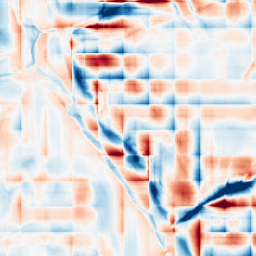
Category: wavelet
Decomposition family: wavelet_dwt
Decomposition parameters: wavelet: db2
level: 5
Upsampling method: quartic
Upsampling parameters: scale: 8
Upsampling scale: 8